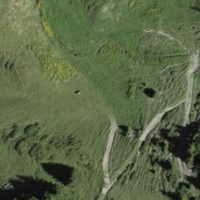
EUNIS habitat code: 26
Species observed at this site:
Parnassia palustris